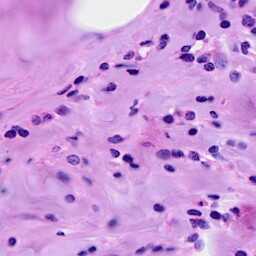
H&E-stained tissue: Breast